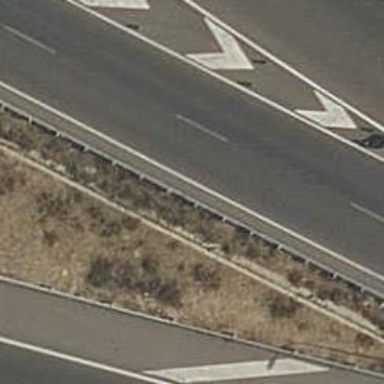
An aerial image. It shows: Motorway link.